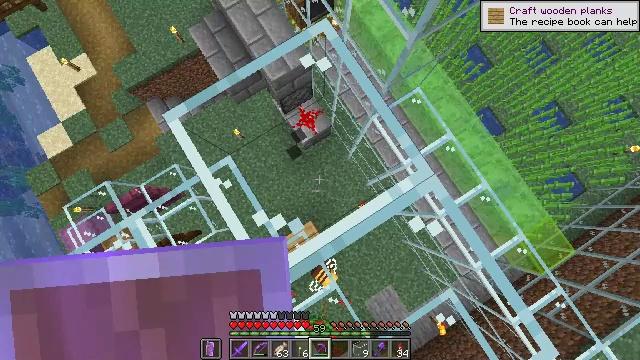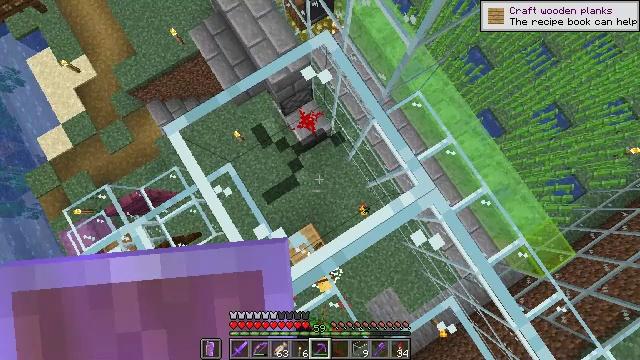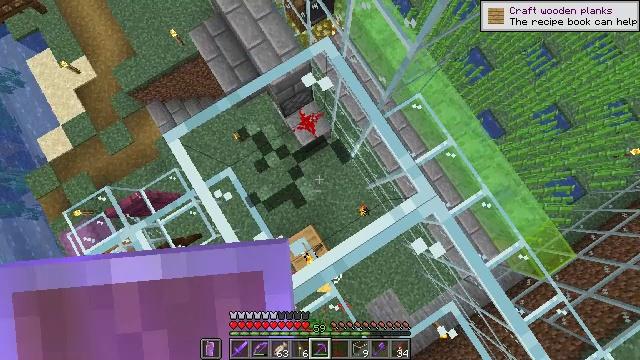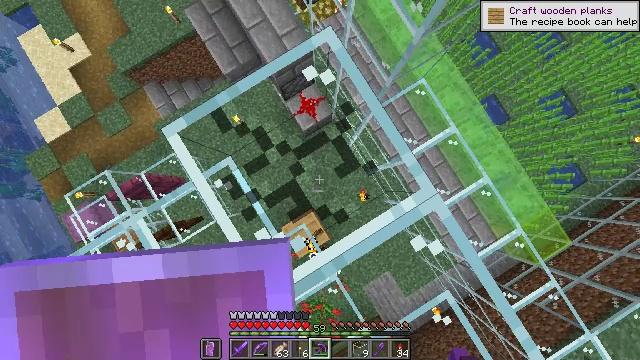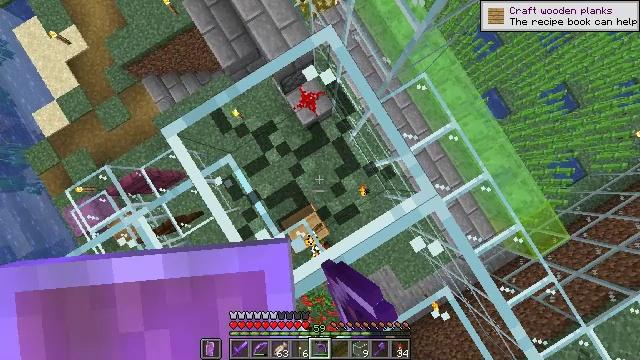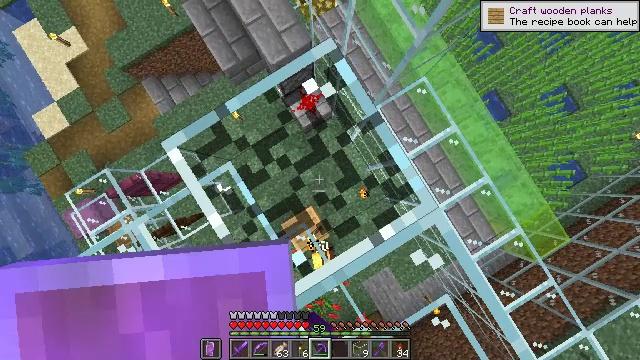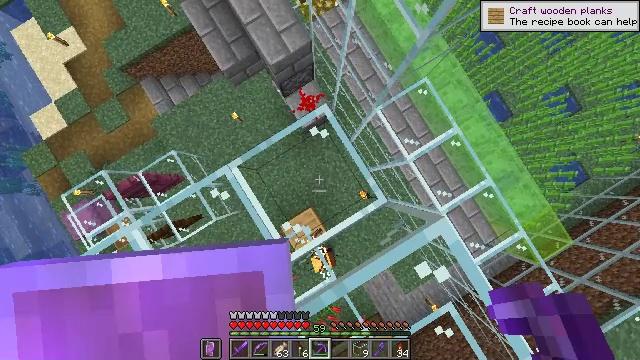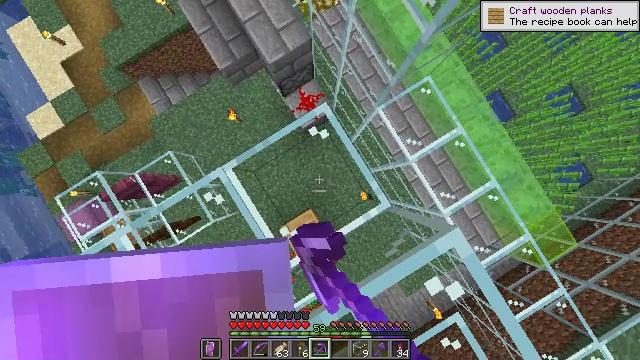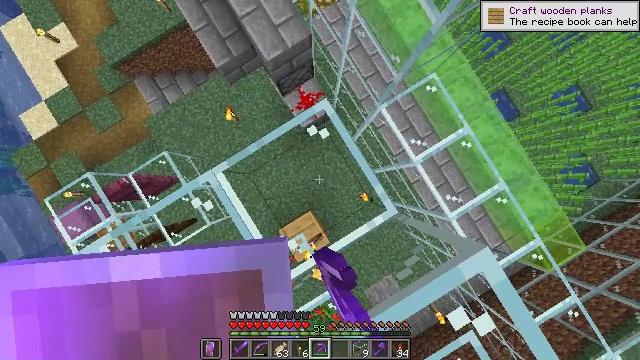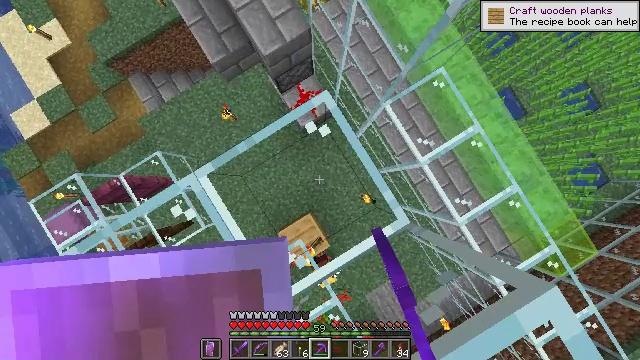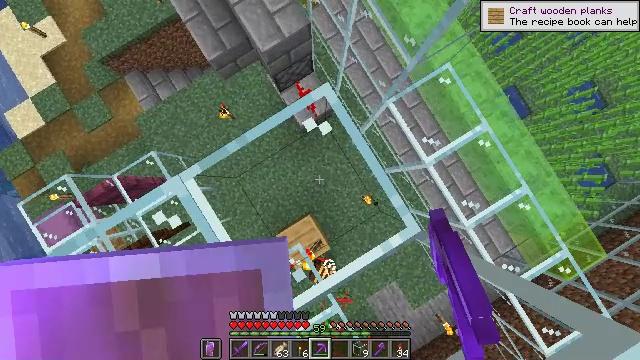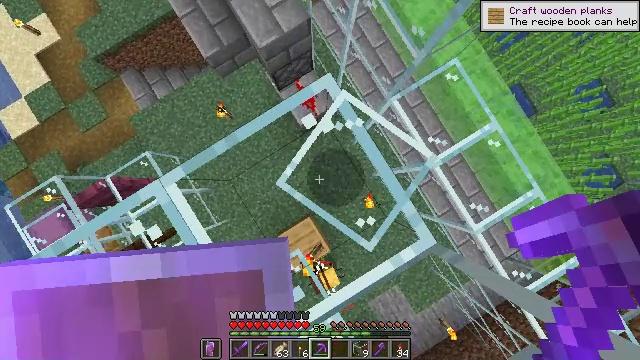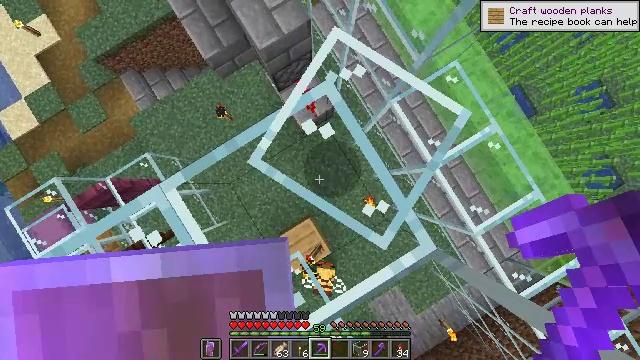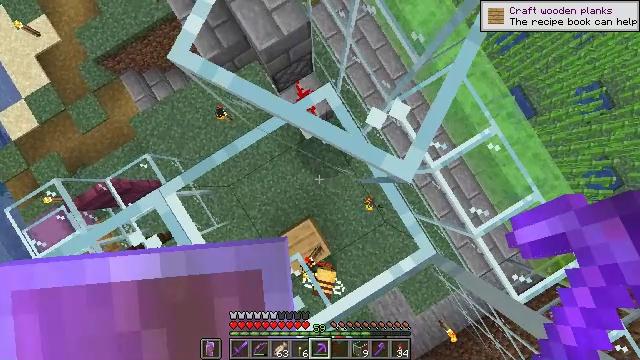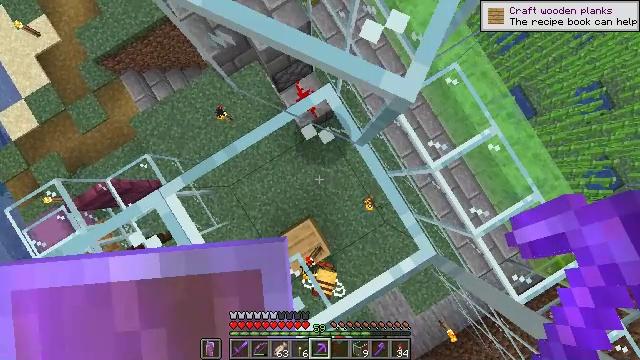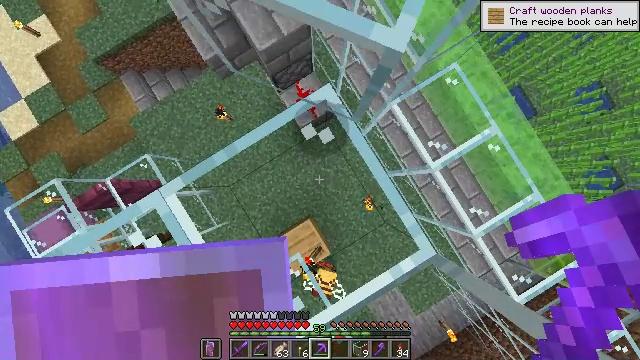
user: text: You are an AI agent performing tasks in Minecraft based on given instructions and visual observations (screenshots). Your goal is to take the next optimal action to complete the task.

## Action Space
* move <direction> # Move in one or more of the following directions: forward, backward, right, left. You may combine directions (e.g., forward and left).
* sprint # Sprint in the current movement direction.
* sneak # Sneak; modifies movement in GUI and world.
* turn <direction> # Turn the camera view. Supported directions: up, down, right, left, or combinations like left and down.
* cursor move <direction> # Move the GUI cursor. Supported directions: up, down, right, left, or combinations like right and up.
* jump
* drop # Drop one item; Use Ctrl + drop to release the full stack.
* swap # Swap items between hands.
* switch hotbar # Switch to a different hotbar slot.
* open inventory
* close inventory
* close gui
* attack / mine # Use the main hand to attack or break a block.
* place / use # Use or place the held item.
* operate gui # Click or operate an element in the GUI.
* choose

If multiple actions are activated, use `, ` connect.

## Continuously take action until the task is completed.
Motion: motion action
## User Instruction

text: Mine the glass to clear the view.
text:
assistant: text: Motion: move forward, sneak, attack / mine
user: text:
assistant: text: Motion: move forward, sneak, attack / mine
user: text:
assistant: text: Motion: move forward, sneak, turn down, attack / mine
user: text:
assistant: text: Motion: move forward, sneak, turn down, attack / mine
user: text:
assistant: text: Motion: move forward, sneak, attack / mine
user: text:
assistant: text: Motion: move forward, sneak, attack / mine
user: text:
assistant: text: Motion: move forward, sneak, attack / mine
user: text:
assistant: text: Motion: sneak, attack / mine
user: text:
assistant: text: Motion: sneak
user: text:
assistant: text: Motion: sneak
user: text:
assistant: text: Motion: sneak
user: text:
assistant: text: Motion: sneak
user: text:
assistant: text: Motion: sneak
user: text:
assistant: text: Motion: sneak
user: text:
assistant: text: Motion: sneak
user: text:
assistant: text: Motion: sneak
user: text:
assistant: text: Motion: sneak
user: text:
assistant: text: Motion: sneak
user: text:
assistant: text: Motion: sneak, turn right and up
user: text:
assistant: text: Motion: sneak, turn right and up
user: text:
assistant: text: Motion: sneak, turn right and up
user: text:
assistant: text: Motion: sneak, turn right and up
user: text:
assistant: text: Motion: sneak, turn right and up
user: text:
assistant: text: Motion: sneak, turn right
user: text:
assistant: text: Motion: sneak, turn right
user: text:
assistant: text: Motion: sneak, turn right
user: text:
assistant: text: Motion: sneak, turn right
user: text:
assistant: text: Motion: sneak, turn right and up
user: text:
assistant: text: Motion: sneak, turn right and up
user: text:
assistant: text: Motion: sneak, turn right and up